Current action and preconditions to check: trajectory_clear

Your task: For each precondition in the list above, predict whether it will hold at this action.

Consider the current scene as observed from the mobile robot's camera, and analyze the predicted future states of all dynamic agents (e.g., people, animals, vehicles, or any moving entities) within the NEXT SECOND.

IMPORTANT: Only answer "very likely" if you are absolutely certain—based on strong, clear evidence—that a dynamic agent will violate the precondition in the predicted future state. Do NOT answer "very likely" for unlikely, ambiguous, or low-probability risks.

Ask yourself for each precondition: Is there a high probability, with clear and convincing evidence, that the predicted future states of any dynamic agent will interfere with the predicted future state of the currently executing action within the NEXT SECOND, causing that precondition to fail?

Assess the risk level based on these predictions. Use "likely" or "very likely" if motions create a clear risk of interference.

Use "neutral" or "improbable" if agents are nearby but their predicted paths are clearly diverging or non-conflicting.

Failure Risk Categories: "very improbable", "improbable", "neutral", "likely", "very likely"

Answer Format: Output ONLY the probability_of_failure value from these categories: "very improbable", "improbable", "neutral", "likely", "very likely"

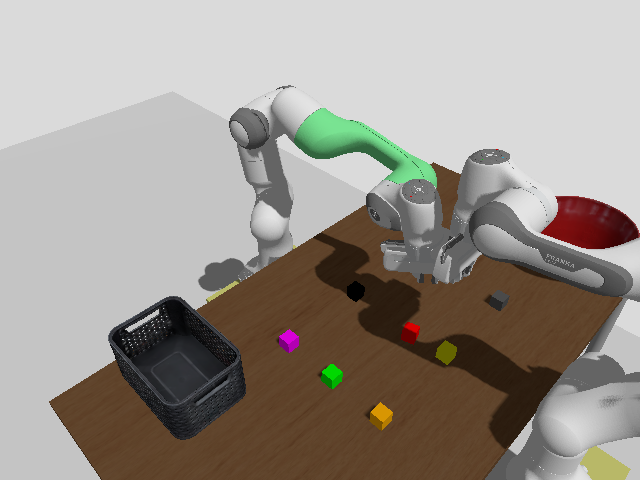

Answer: very likely